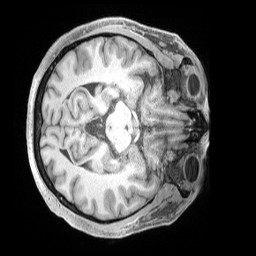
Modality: T1w
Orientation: axial
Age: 37
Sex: male
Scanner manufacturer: siemens
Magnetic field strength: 3 T
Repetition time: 2 s
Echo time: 0.00211 s